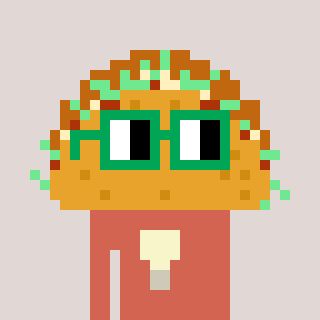
a pixel art character with square green glasses, a taco-shaped head and a peachy-colored body on a warm background